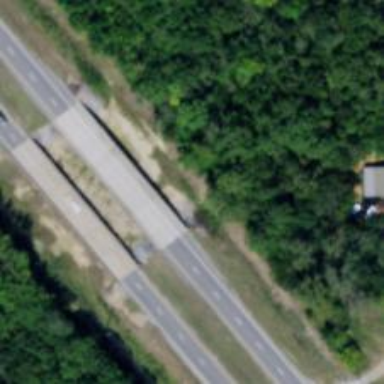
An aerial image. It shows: Asphalt trunk highway.